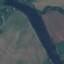
Label: River